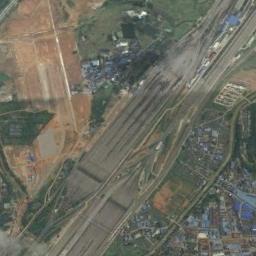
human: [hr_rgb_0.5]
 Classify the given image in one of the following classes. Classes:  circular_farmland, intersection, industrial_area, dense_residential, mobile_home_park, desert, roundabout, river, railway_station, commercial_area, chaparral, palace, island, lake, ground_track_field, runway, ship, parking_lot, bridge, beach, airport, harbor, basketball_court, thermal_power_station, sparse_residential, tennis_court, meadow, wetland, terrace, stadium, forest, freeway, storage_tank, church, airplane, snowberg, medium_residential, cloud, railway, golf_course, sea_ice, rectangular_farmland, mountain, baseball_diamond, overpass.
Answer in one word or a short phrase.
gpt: railway_station